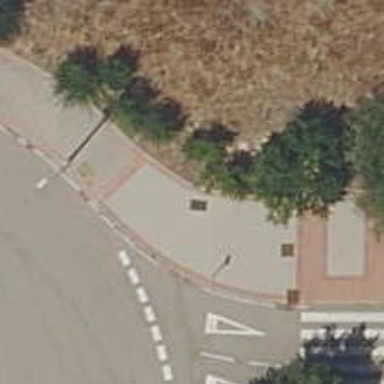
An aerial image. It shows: Sidewalk.